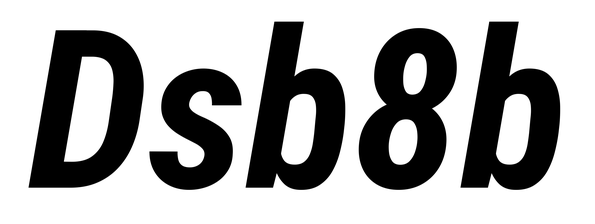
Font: Roboto-Italic_Condensed_Bold_Italic